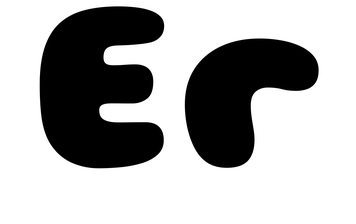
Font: Gluten_ExtraBold